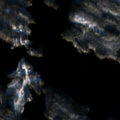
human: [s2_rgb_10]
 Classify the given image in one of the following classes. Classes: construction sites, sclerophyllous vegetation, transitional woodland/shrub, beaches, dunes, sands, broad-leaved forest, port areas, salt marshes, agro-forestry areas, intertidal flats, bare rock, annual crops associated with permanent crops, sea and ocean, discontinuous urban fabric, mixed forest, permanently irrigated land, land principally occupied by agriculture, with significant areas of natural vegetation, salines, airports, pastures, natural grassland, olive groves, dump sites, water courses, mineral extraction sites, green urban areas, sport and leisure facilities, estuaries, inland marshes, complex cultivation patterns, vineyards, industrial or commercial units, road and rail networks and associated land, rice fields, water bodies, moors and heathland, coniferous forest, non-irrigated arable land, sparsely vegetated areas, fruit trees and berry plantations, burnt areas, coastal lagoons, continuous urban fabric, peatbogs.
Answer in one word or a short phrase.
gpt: land principally occupied by agriculture, with significant areas of natural vegetation, mixed forest, water bodies